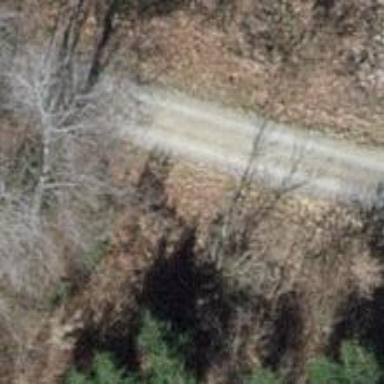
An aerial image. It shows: Gravel track with grade 3 tracktype.